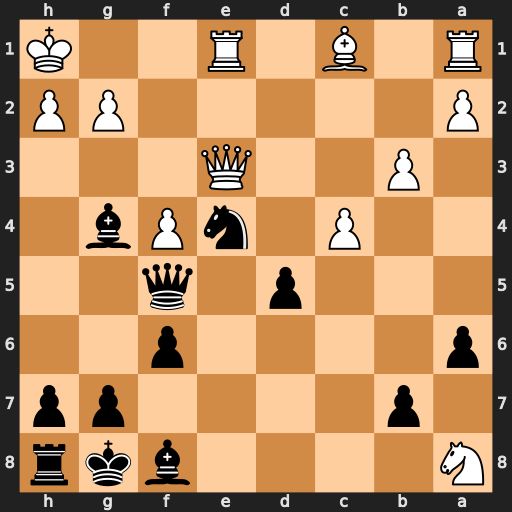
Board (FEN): N4bkr/1p4pp/p4p2/3p1q2/2P1nPb1/1P2Q3/P5PP/R1B1R2K
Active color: b
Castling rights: -
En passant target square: -
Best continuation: Bc5 Qxc5 Nxc5